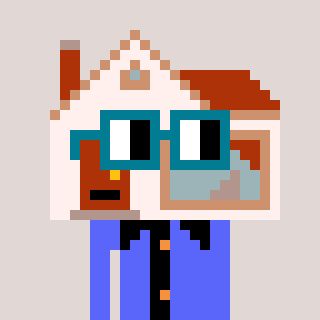
a pixel art character with square dark green glasses, a house-shaped head and a purple-colored body on a warm background